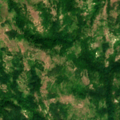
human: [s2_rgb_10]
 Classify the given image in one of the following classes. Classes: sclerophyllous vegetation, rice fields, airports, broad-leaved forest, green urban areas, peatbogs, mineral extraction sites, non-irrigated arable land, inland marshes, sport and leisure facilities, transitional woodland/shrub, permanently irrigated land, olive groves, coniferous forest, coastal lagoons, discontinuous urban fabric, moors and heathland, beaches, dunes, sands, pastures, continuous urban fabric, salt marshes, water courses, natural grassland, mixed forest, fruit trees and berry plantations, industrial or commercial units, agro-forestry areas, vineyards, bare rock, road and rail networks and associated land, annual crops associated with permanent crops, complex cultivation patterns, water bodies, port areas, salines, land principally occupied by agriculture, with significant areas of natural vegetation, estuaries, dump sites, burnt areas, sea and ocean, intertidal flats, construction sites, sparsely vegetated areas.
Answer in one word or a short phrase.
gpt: complex cultivation patterns, broad-leaved forest, natural grassland, transitional woodland/shrub